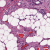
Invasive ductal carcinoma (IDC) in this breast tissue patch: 1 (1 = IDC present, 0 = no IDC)